Question: I had my NHibernate session management setup like follows:
'''
protected MvcApplication()
{
BeginRequest += delegate
{
NHibernateSessionManager.Instance.OpenSession();
};
EndRequest += delegate
{
NHibernateSessionManager.Instance.CloseSession();
};
}
'''
And for when I needed to save to the database, I made an ActionFilterAttribute that looked like this:
public class TransactionAttribute: ActionFilterAttribute
{
private ITransaction _currentTransaction;
'''
public override void OnActionExecuting(ActionExecutingContext filterContext)
{
_currentTransaction = NHibernateSessionManager.Instance.CurrentSession.Transaction;
_currentTransaction.Begin();
}
public override void OnActionExecuted(ActionExecutedContext filterContext)
{
if (_currentTransaction.IsActive)
{
if (filterContext.Exception == null)
_currentTransaction.Commit();
else
{
_currentTransaction.Rollback();
}
}
_currentTransaction.Dispose();
}
}
'''
and then I could just add [Transaction] to my action method. This seemed to work in initial testing, but I then I tried using at HttpWebRequest to call an action method from another app multiple times and I had issues. Testing with Fiddler I setup a POST request and then fired them off in quick succession and it showed up the following:

THe red ones are various errors that I believe is to do with threading.
My NHibernateSessionManager uses the HTtpContext to store the session like this:
'''
public ISession CurrentSession
{
get { return (ISession)HttpContext.Current.Items["current.session"]; }
set { HttpContext.Current.Items["current.session"] = value; }
}
'''
So, to fixed it, I moved my Transaction code into my BeginRequest and EndRequest methods - and then I could fire off heaps in succession.
My question is - why did this fix it? I would have thought that I would have had something similar to this:
Begin Request - opens session
OnActionExecuting - starts transaction
action code
OnActionExecuted - commits transaction
End Request - closes session
and that this would be unique to each request, so it shouldn't interfere with one another, because there should be a different HttpContext for each request shouldn't there? Or are they shared or something??
Can someone enlighten me?
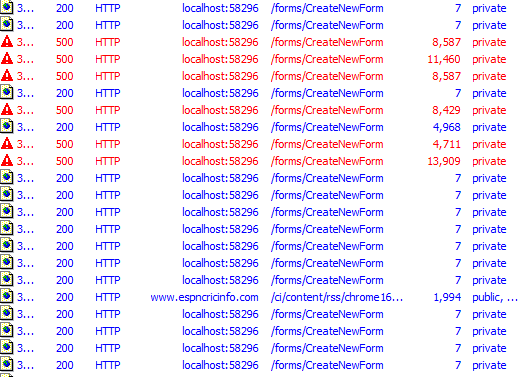
Answer: Quote from the <URL>:
> In previous versions of ASP.NET MVC,
action filters were created per
request except in a few cases. This
behavior was never a guaranteed
behavior but merely an implementation
detail and the contract for filters
was to consider them stateless. In
ASP.NET MVC 3, filters are cached more
aggressively. Therefore, any custom
action filters which improperly store
instance state might be broken.
This basically means that the '_currentTransaction' instance you have in your action filter might not be what you think it is. So be careful how/when is this property injected => it is not clear from the code you have shown.